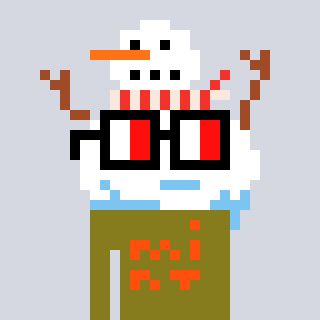
a pixel art character with square glasses with black frames and red eyes, a snowman-shaped head and a gunk-colored body on a cool background